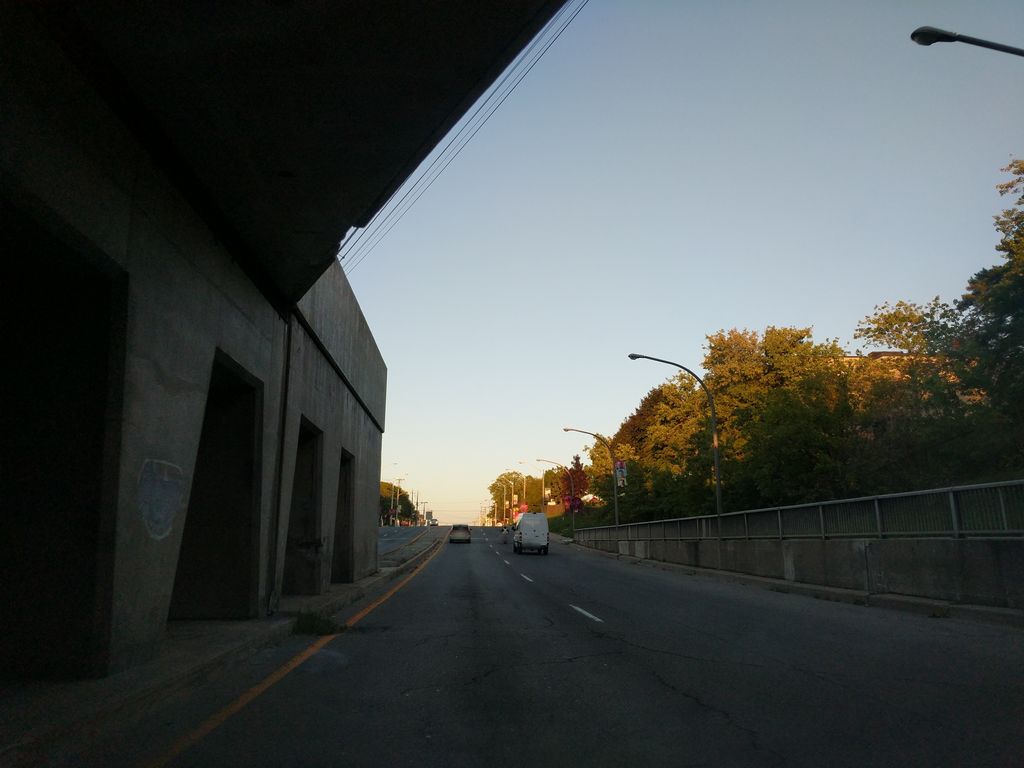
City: toronto